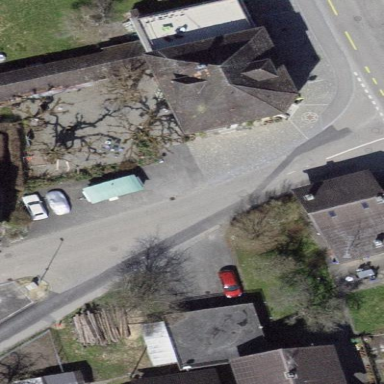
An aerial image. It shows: Street side parking area.